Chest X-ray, PA view. Patient: 32 years old, sex M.
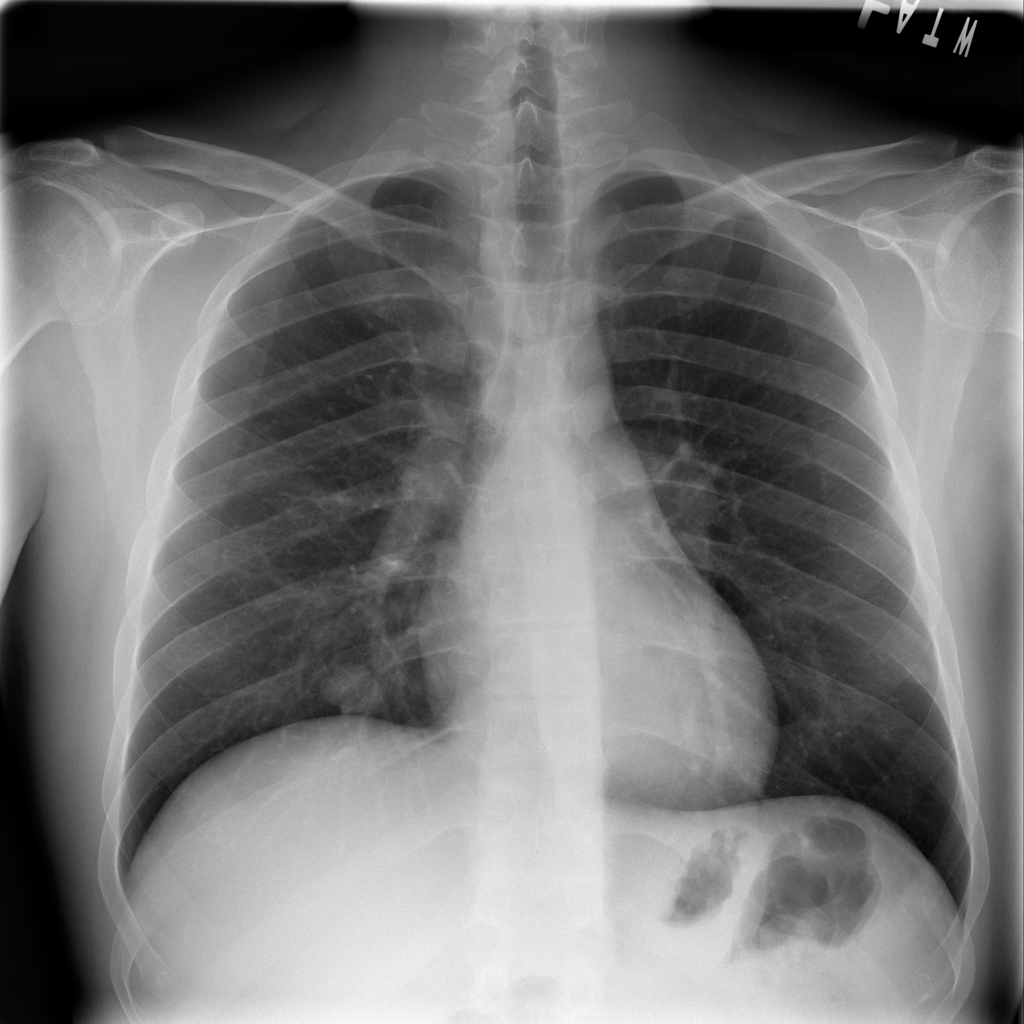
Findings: Consolidation, Nodule